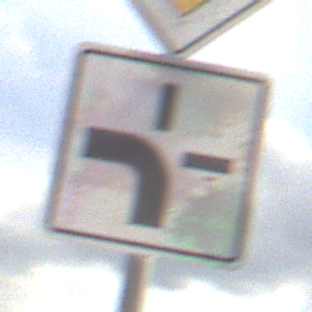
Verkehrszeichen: VerlaufVorfahrtsstrasse1
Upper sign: Vorfahrtsstrasse
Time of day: MorningAfternoon
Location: Outdoor (Suburban)
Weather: PartlyCloudy
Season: NotSpecified
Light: Natural